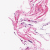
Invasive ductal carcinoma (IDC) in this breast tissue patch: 0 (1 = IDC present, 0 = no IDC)